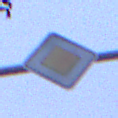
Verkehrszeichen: Vorfahrtsstrasse
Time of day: SunriseSunset
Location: Outdoor (Urban)
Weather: Overcast
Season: NotSpecified
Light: Natural